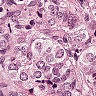
Metastatic tissue present: yes